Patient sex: M
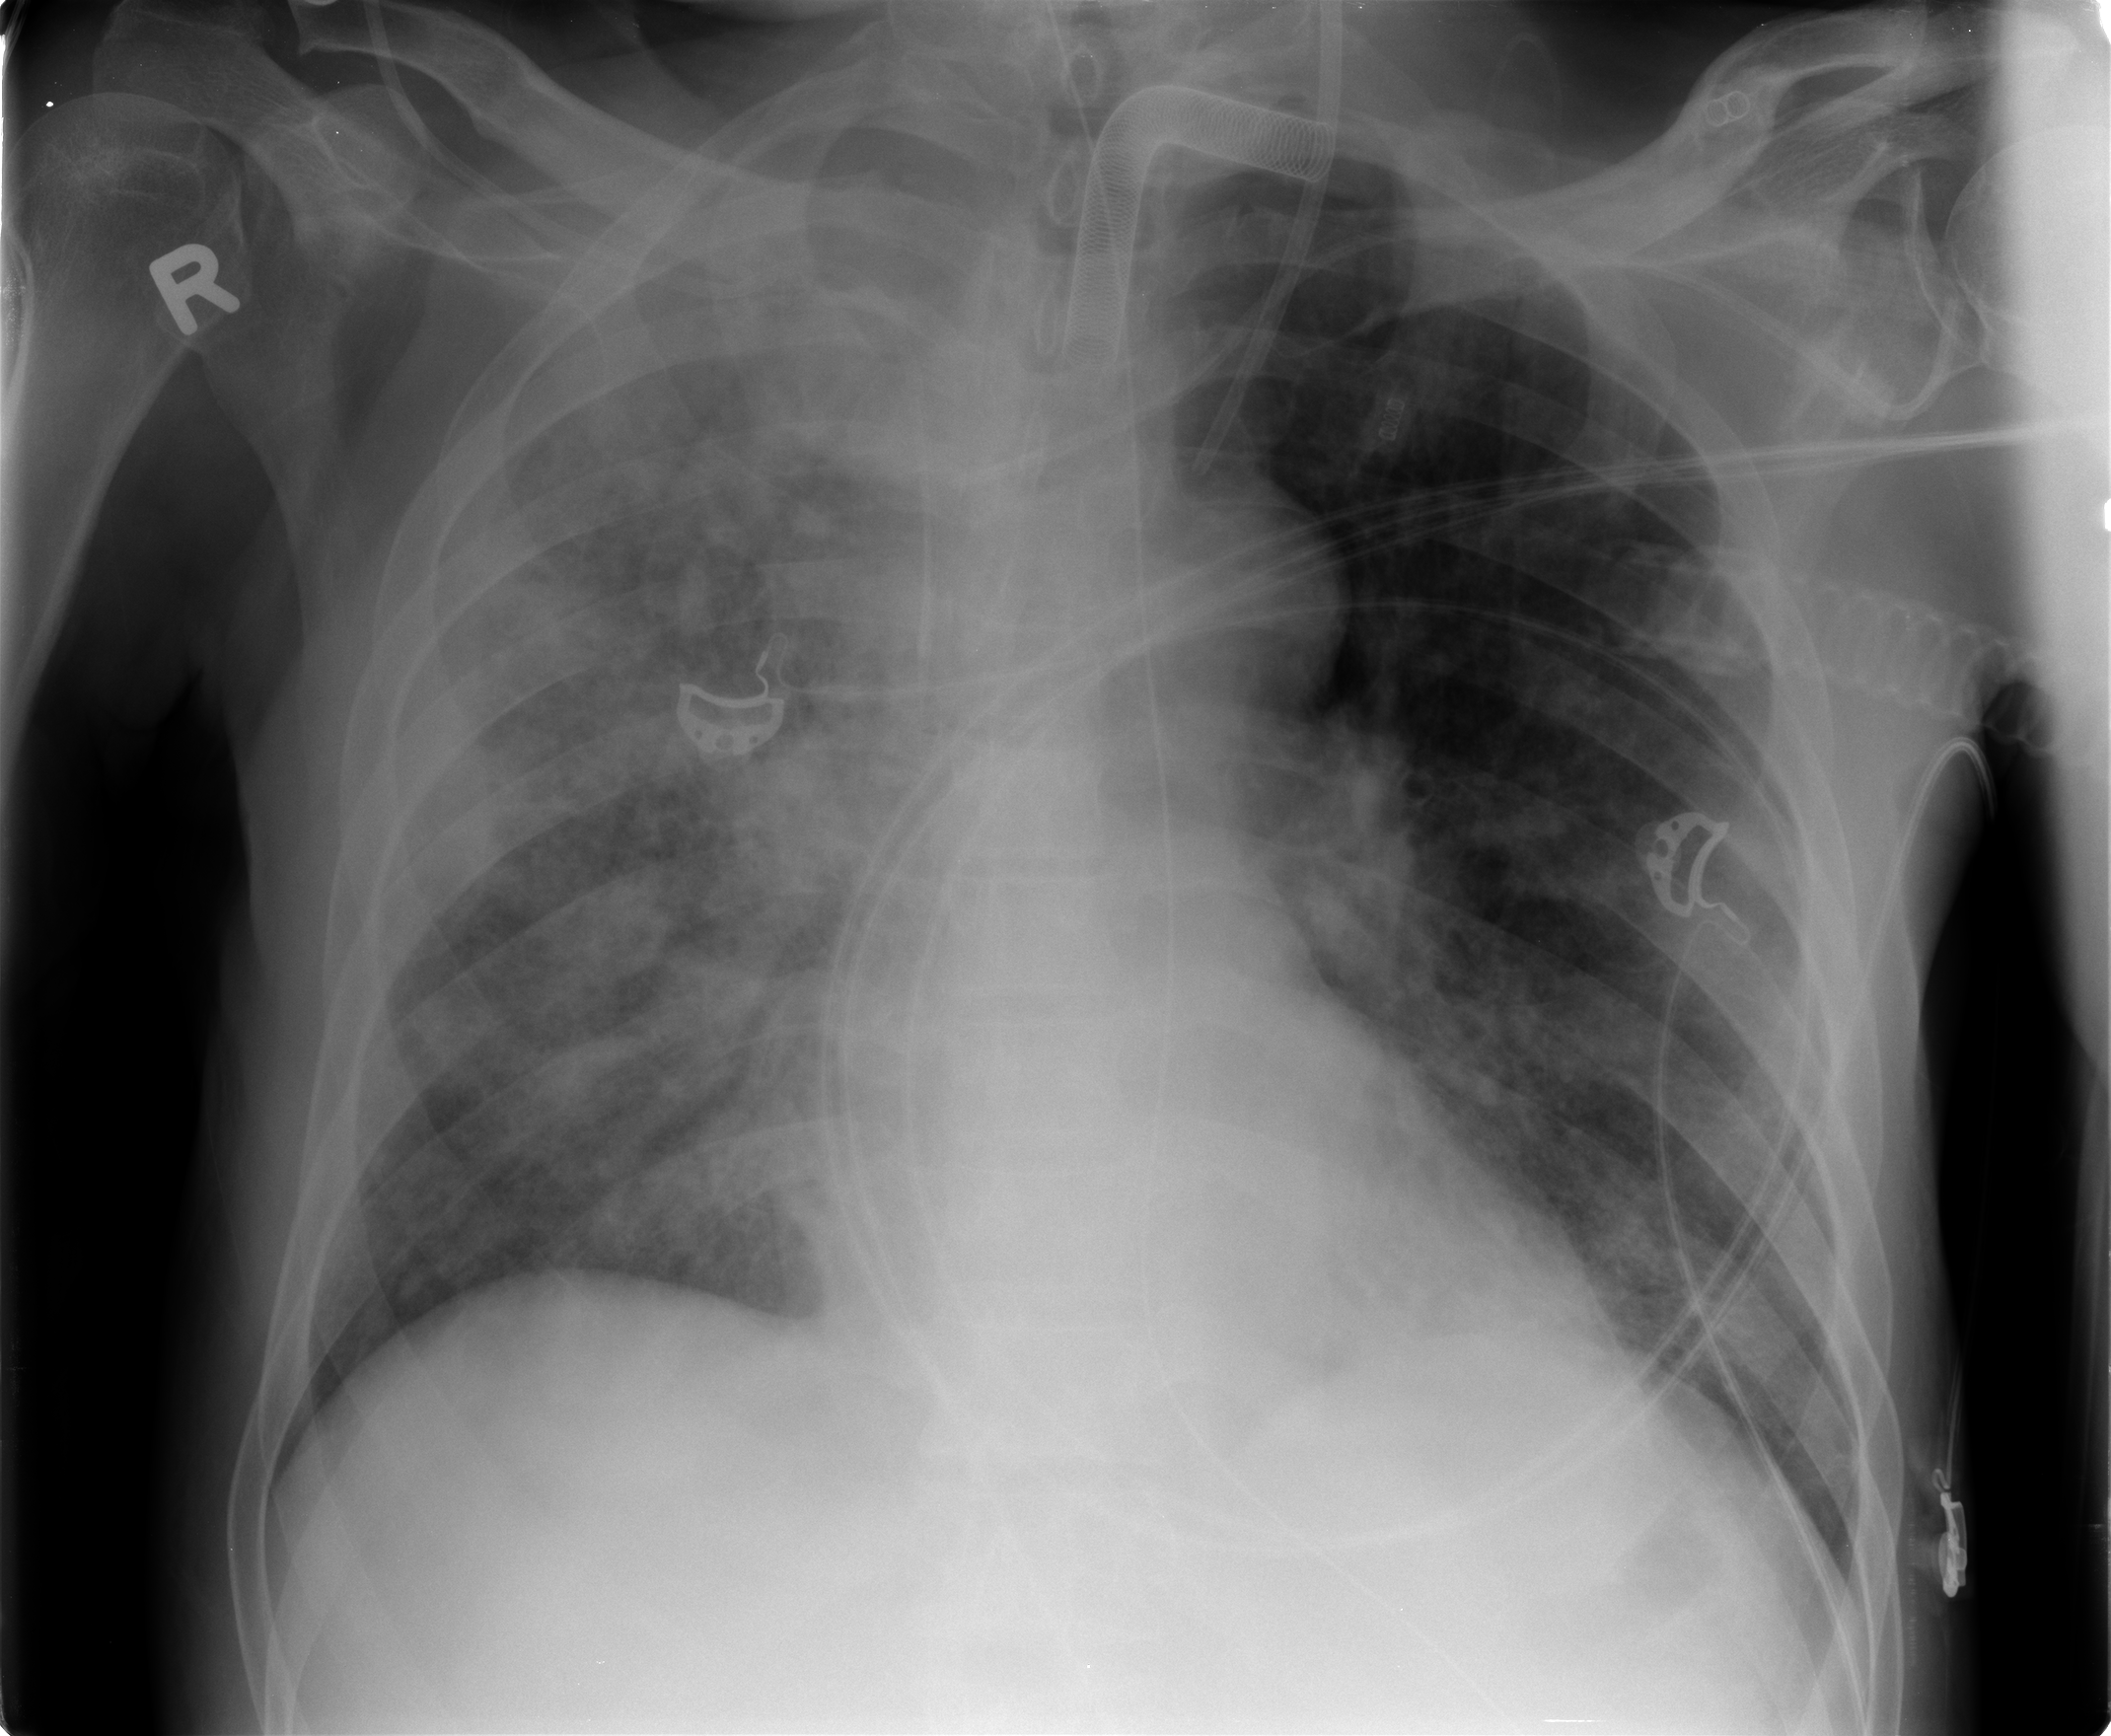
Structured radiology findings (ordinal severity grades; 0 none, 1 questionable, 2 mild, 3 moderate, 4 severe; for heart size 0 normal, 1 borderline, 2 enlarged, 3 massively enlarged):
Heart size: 0
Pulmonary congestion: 2
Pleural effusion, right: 2
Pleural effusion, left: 0
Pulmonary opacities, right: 4
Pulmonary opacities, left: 2
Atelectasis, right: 4
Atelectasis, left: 2